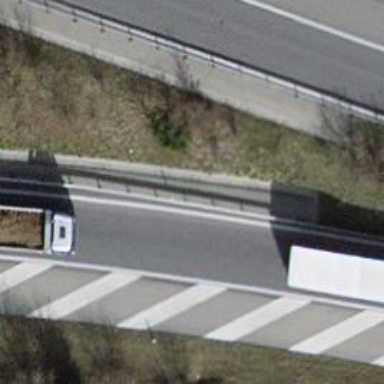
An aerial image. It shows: Motorway link.